Question: I have the below tables that are coming from my SQL Database with Entity Framework 5.
What I want to do is select all users where tblUserBusiness.BUID equals a passed in value OR where the Users.IsSysAdmin equals True. If the Users.IsSysAdmin equals True there will be no relating tblUserBusiness records hence the Left Outer Join.

I started with the below LINQ query that filtered correctly but did not allow for the Outer Join
'''
businessUsers = (From u In db.Users
From bu In db.tblUserBusinesses
Where bu.BUID.Equals(buID) Or u.IsSysAdmin.Equals(True)
Select New Users With {.ID = u.ID,
.Name = u.Name,
.UserName = u.UserName}).ToList
'''
Then I moved onto the below query which allows for the Outer Join but I have no idea how to implement the 'Where bu.BUID.Equals(buID) Or u.IsSysAdmin.Equals(True)'
'''
businessUsers = (From u In db.Users
Group Join bu In db.tblUserBusinesses
On u Equals bu.User
Into userList = Group
Select New Users With {.ID = u.ID,
.Name = u.Name,
.UserName = u.UserName}).ToList
'''
Basically what I am after is the LINQ equivalent to the below TSQL
'''
SELECT Users.ID, Users.UserName, Users.Name
FROM Users LEFT OUTER JOIN tblUserBusiness ON Users.ID = tblUserBusiness.UserID
WHERE (Users.IsSysAdmin = 1) OR (tblUserBusiness.BUID = 5)
'''
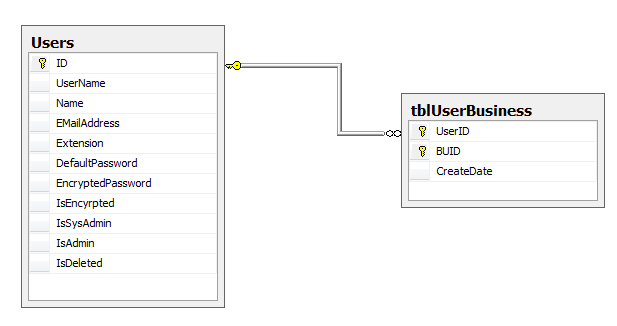
Answer: Try this:
'''
Dim buID As Integer = ... ' BUID to get
Dim q = From u In Users
Group Join bu In tblUserBusiness On u.Id Equals bu.UserID Into Group
From j In Group.DefaultIfEmpty
Where u.IsSysAdmin OrElse If(j IsNot Nothing, j.BUID = buID, False)
Select u
'''
... or...
'''
Dim q = From u In Users
Group Join bu In tblUserBusiness On u.Id Equals bu.UserID Into Group
From j In Group.Where(Function(x) x.BUID = buID).DefaultIfEmpty
Where u.IsSysAdmin OrElse j IsNot Nothing
Select u
'''
Either one will give you what you need. I think :)